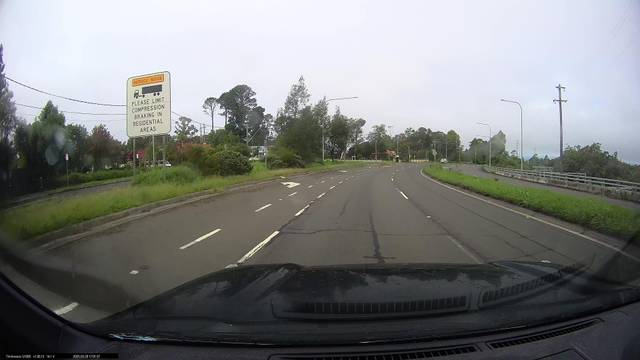
Region: Australia
Coordinates: -33.718, 150.443